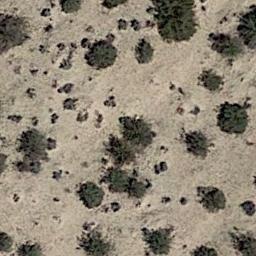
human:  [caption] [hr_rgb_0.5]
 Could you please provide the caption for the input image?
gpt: There is a wood in this jungle .

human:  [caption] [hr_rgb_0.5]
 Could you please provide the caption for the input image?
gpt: Some chaparrals of different sizes grow on the wasteland .

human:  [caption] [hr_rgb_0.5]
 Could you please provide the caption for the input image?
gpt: Chaparral is evenly distributed on the sand .

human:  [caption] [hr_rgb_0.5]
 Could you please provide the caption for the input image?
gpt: There are many different kinds of bushes make up the chaparral in the bare land .

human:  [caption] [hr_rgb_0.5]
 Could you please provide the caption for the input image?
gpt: The chaparral is scattered and sparse .